Chest X-ray:
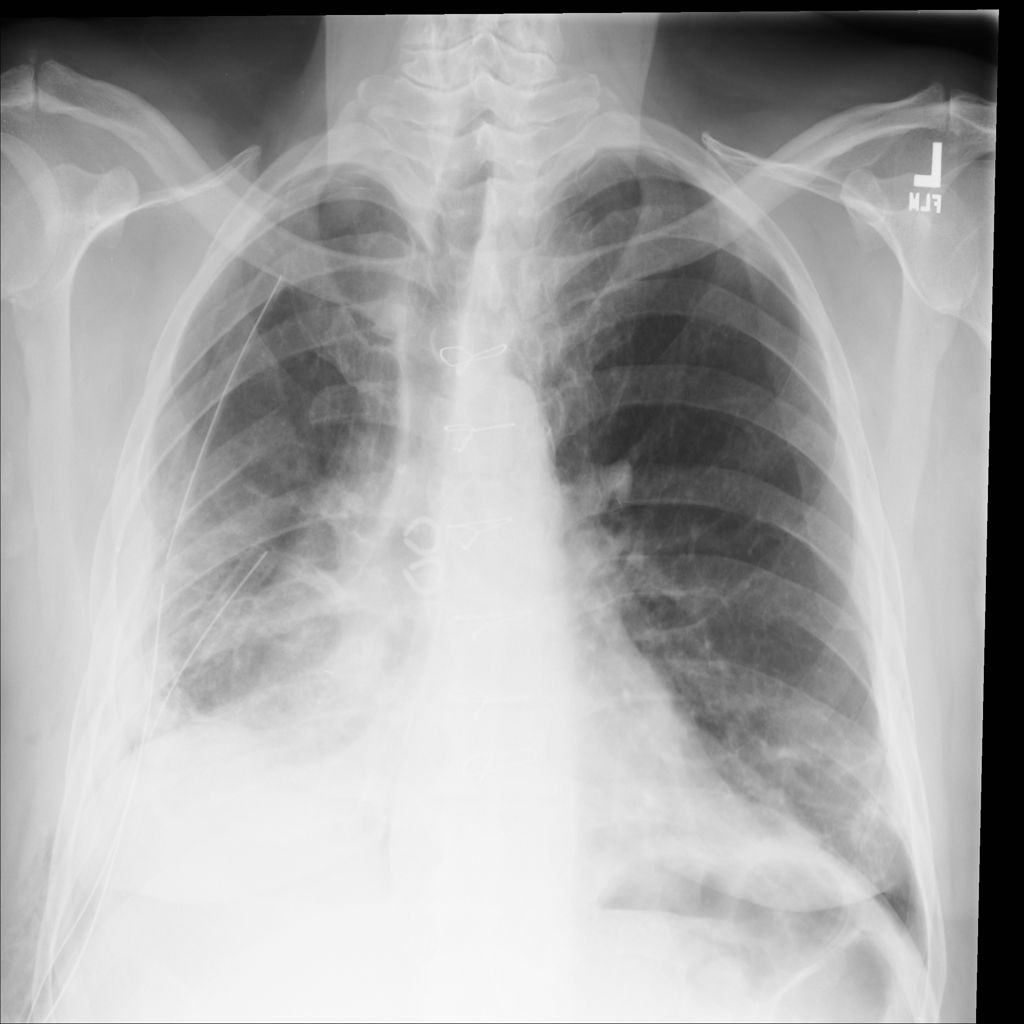
Findings: Fracture, Consolidation, Effusion
No abnormal finding: no